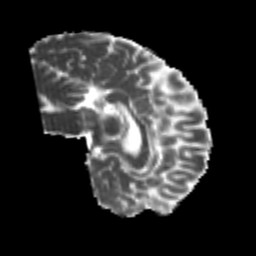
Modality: MD
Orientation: sagittal
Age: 23
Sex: female
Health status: healthy
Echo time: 0.074 s